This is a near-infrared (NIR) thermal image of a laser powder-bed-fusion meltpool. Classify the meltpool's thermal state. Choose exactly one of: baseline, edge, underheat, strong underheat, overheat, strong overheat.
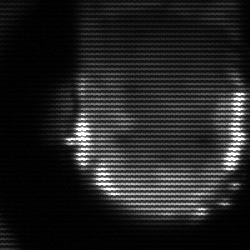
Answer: baseline